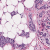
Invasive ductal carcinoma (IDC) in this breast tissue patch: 1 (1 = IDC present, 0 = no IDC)